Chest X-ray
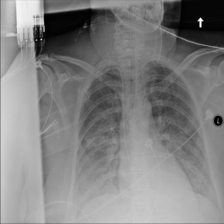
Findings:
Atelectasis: negative
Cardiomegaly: negative
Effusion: negative
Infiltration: negative
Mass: negative
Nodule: negative
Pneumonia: negative
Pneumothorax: negative
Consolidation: negative
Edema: negative
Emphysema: negative
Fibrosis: negative
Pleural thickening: negative
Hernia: negative